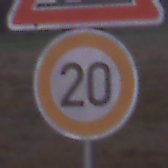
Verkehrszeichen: Geschwindigkeit20
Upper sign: SteinschlagRechts
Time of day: SunriseSunset
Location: Outdoor (Nature)
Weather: Clear
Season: NotSpecified
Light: Natural